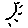
Label: sun